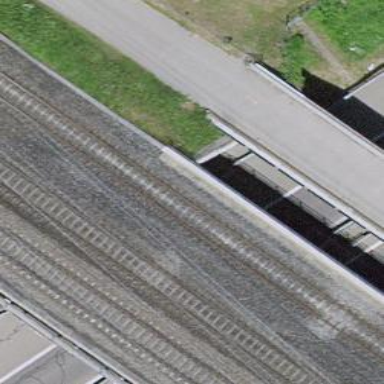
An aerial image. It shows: Railway bridge with electrified tracks and single contact line.